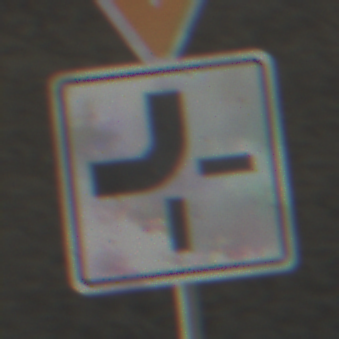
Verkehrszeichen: VerlaufVorfahrtsstrasse2
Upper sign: VorfahrtGewaehren
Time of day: MorningAfternoon
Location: Outdoor (Suburban)
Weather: Clear
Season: NotSpecified
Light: Natural